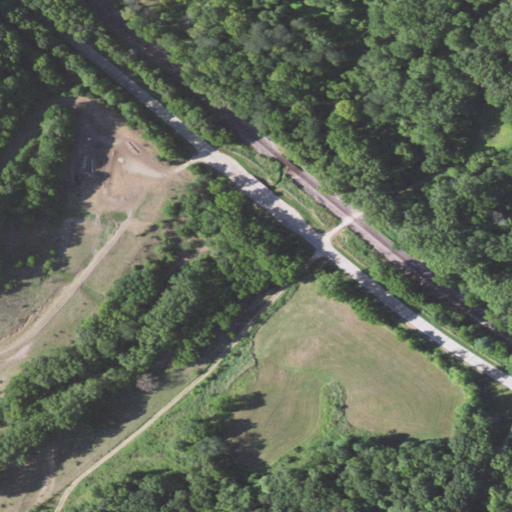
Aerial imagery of valley in Iowa named Sugar Camp Hollow containing woody wetlands, mixed forest, pasture, open development, low intensity development, grassland, deciduous forest, and medium intensity development